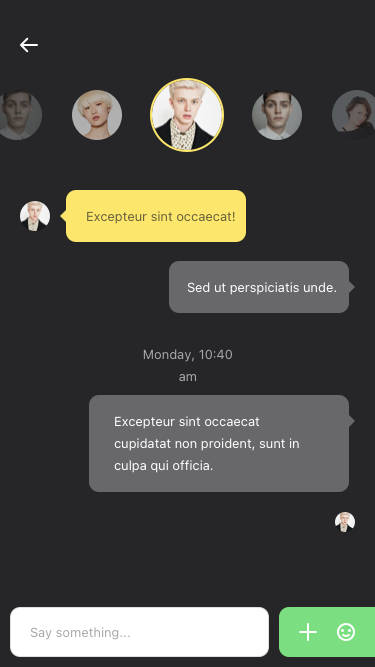
Text in this UI design:
Sed ut perspiciatis unde.
Excepteur sint occaecat!
Excepteur sint occaecat cupidatat non proident, sunt in culpa qui officia.
Monday, 10:40 am